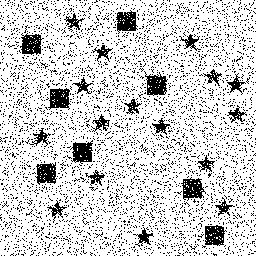
Squares: 8
Triangles: 0
Stars: 16
Total shapes: 24